【题型】解答题　【知识点】立体几何　【难度】easy
如图，正四棱柱 \(ABCD-A_1B_1C_1D_1\) 中，\(AB=2\)，点 \(E\)、\(F\) 分别是棱 \(BC\) 和 \(CC_1\) 的中点。

\vspace{0.3cm}

\noindent
(1) 判断直线 \(AE\) 与 \(D_1F\) 的关系，并说明理由；\\
(2) 若直线 \(D_1E\) 与底面 \(ABCD\) 所成角为 \(\frac{\pi}{4}\)，求四棱柱 \(ABCD-A_1B_1C_1D_1\) 的全面积。
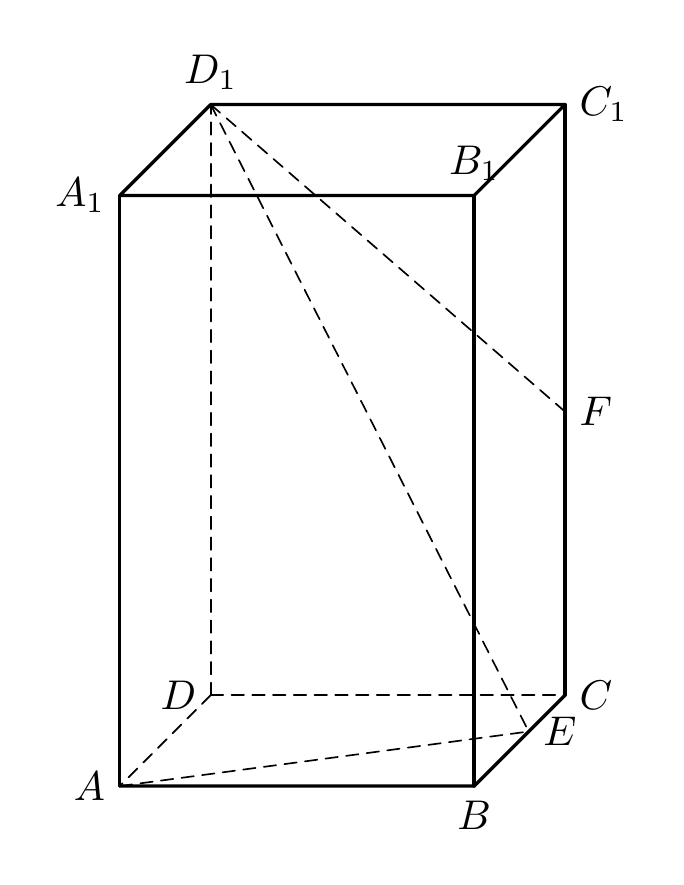
【解答】
\textbf{【答案】} (1) 相交；理由见解析 \quad (2) \(8\sqrt{5}+8\)

\vspace{0.3cm}
\noindent
\textbf{【解析】}

\vspace{0.3cm}
\noindent
(1) 如图 1，连结 \(AD_1\)，\(EF\)，\(BC_1\)。

图1
\vspace{0.3cm}

\noindent
因为 \(E,F\) 分别是 \(CB,CC_1\) 的中点，所以 \(EF \parallel BC_1\)，且 \(EF = \frac{1}{2}BC_1\)。\\
由正四棱柱的性质可知，\(AB \parallel C_1D_1\)，且 \(AB = C_1D_1\)，\\
所以，四边形 \(ABC_1D_1\) 是平行四边形，\\
所以，\(AD_1 \parallel BC_1\)，且 \(AD_1 = BC_1\)，\\
所以 \(EF \parallel AD_1\)，且 \(EF = \frac{1}{2}AD_1\)。\\
所以，四边形 \(EFD_1A\) 是梯形，\\
所以，直线 \(AE\) 与 \(D_1F\) 相交。

\vspace{0.5cm}
\noindent
(2)

\vspace{0.3cm}

图2
\vspace{0.3cm}

\noindent
如图 2，连结 \(DE\)，则 \(\angle DED_1\) 即为直线 \(D_1E\) 与底面 \(ABCD\) 所成角，即 \(\angle DED_1 = \frac{\pi}{4}\)，\\
则在 \(\text{Rt} \triangle D_1DE\) 中，有 \(DD_1 = DE\)。\\
设 \(DD_1 = h\)，由题意知 \(DA = DC = AB = 2\)，则 \(CE = 1\)，\\
在 \(\text{Rt} \triangle DCE\) 中，有 \(DE = \sqrt{CD^2 + CE^2} = \sqrt{2^2 + 1^2} = \sqrt{5}\)，\\
所以 \(DD_1 = DE = \sqrt{5}\)。\\
所以，四棱柱 \(ABCD-A_1B_1C_1D_1\) 的全面积为
\[
2S_{ABCD} + 4S_{ADD_1A_1} = 2 \times 2 \times 2 + 4 \times 2 \times \sqrt{5} = 8 + 8\sqrt{5}.
\]
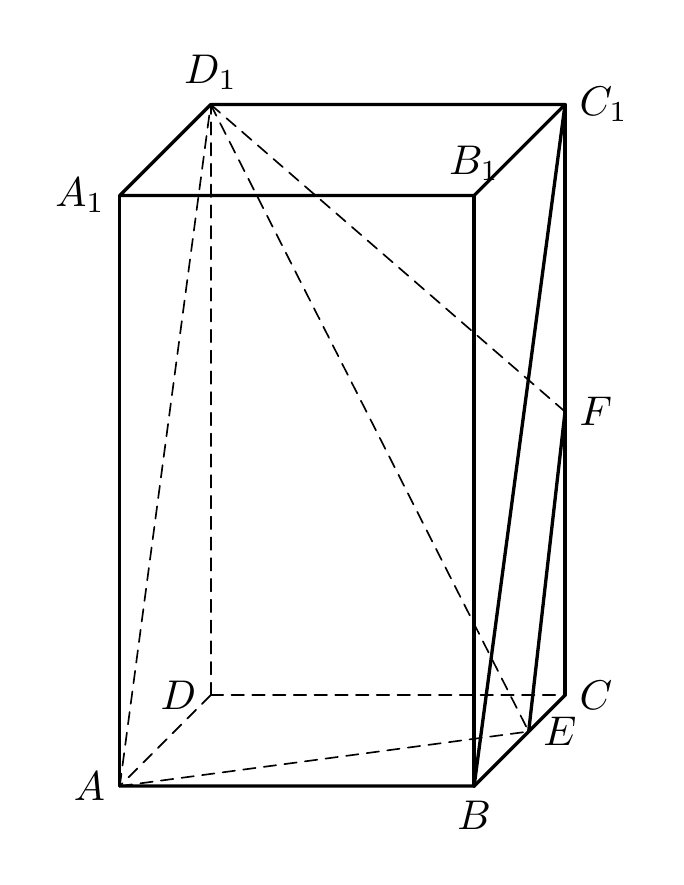
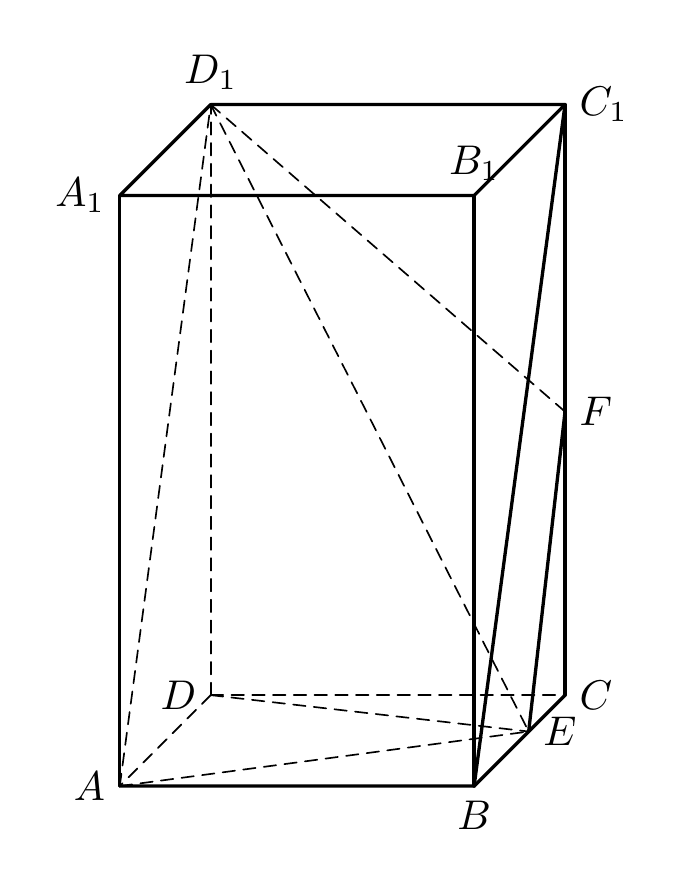